Interaction volume radius: 5 \u00c5
Interaction volume height: 20 \u00c5
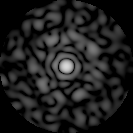
Disorder parameter: 0.8351